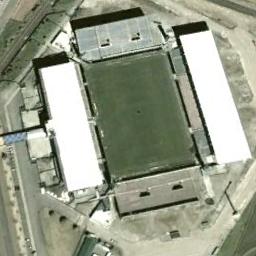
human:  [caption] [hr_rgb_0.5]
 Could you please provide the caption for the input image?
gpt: This rectangular stadium has dense residential areas on three sides .

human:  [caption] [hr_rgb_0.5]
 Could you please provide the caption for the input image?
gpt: The stadium is on the bare land next to the grass .

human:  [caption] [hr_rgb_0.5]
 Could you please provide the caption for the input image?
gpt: Square stadium is built on concrete floor .

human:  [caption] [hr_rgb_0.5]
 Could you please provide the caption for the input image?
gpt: There are several buildings next to the stadium .

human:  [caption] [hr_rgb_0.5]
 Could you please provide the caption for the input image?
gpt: There are some empty land beside the stadium .